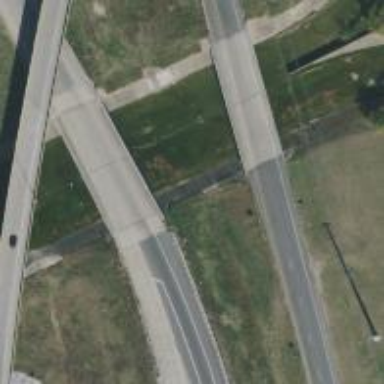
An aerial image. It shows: Asphalt motorway link.